Question: I created an area in my MVC solution called "Admin". In this area I created a folder named "Content" to store my css files.
I try to reference on of my css file (MaterialPacking.css) from a view (cshtml) like this:

'''
<link href="@Url.Content("~/Areas/Admin/Content/MaterialPacking.css")" rel="stylesheet" type="text/css" />
'''
Is this the good way?
Thanks.
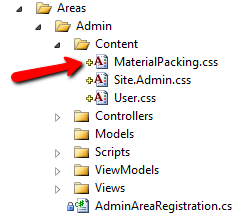
Answer: that's really the only way to do it, unless you create a routed handler to grab it from the area folder